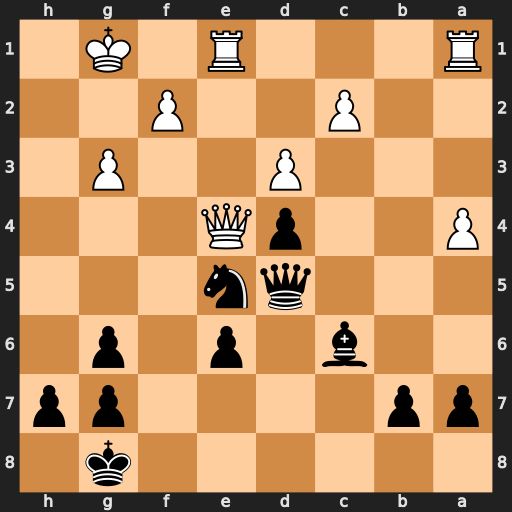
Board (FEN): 6k1/pp4pp/2b1p1p1/3qn3/P2pQ3/3P2P1/2P2P2/R3R1K1
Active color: b
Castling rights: -
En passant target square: -
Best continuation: Nf3+ Kg2 Nxe1+